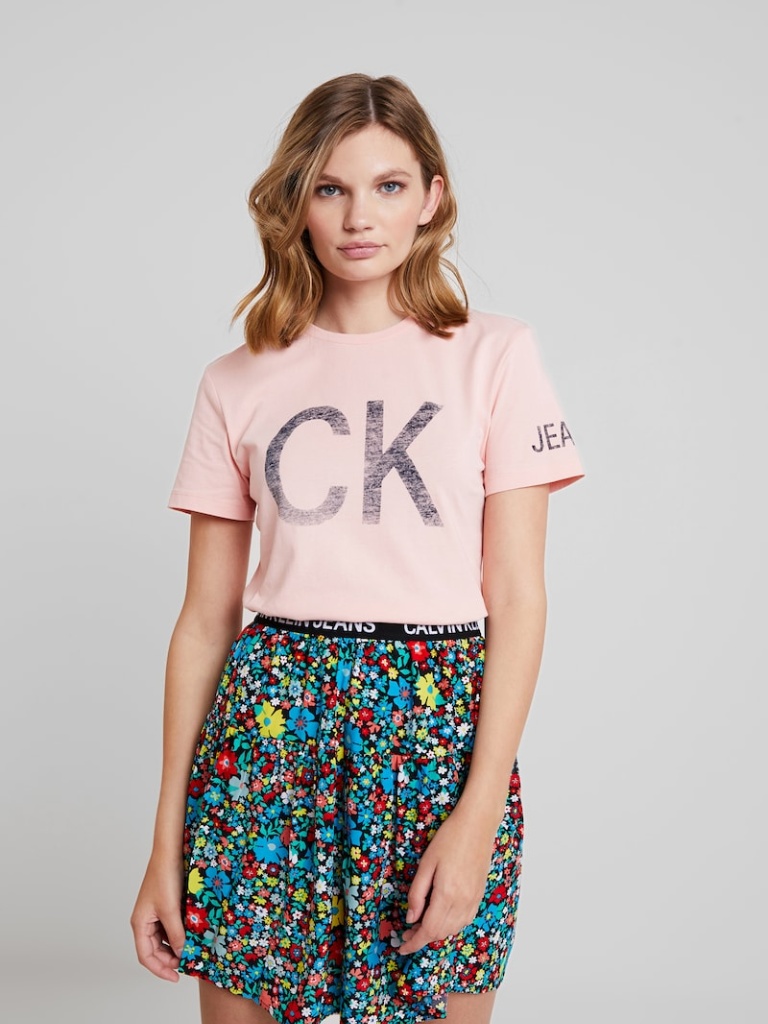
cotton relaxed short sleeve hip length Fully Tucked in crew t-shirt